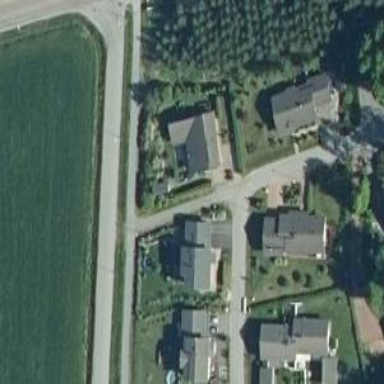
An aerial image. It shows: Cycleway.